Question: How do I replace default Yellow color with Red in below chart? Basically, I need to implement Red and Green combination.

Thanks in advance!!
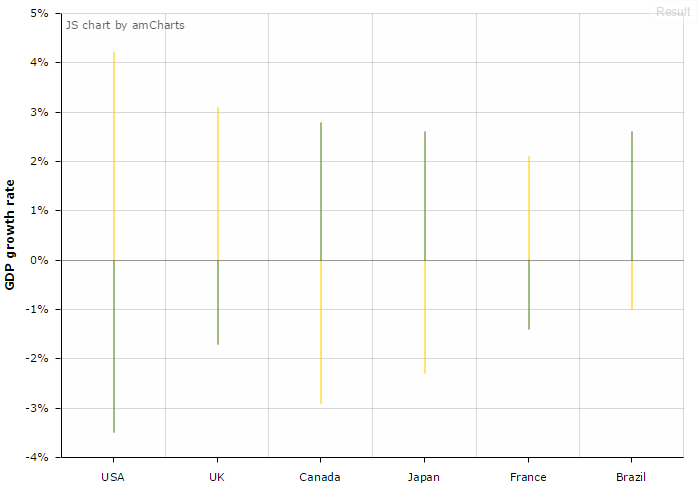
Answer: lineColor and fillColors are properties of AmGraph responsible for colors.